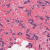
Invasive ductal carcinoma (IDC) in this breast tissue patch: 1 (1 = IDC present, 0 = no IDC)